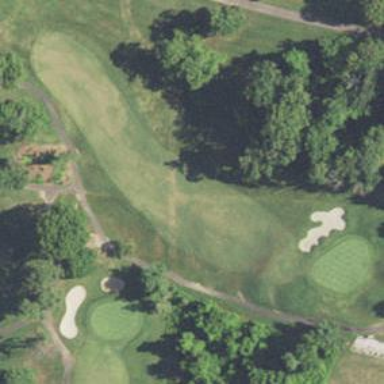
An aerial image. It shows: Grassy area designated as golf fairway.